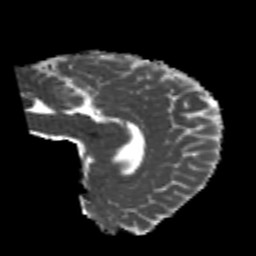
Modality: MD
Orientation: sagittal
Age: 18
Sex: male
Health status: healthy
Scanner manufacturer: philips
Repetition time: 7.387 s
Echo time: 0.08599 s